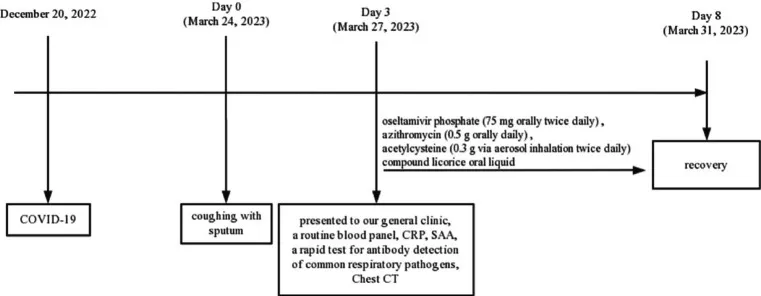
Timeline diagram of the disease course.
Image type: chart (chart)